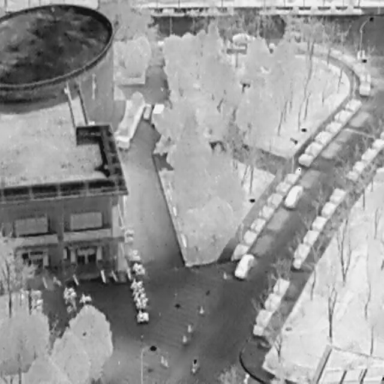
There are 26 objects shown in the infrared image, including two Cars, an OtherVehicle, and 23 Bicycles.